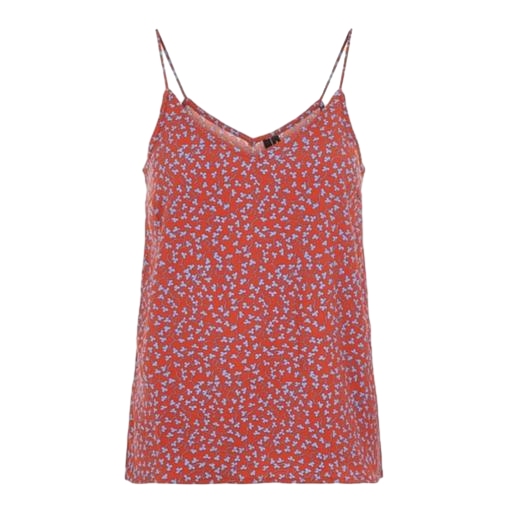
red printed tank, red floral-print top, sleeveless and red print, white background